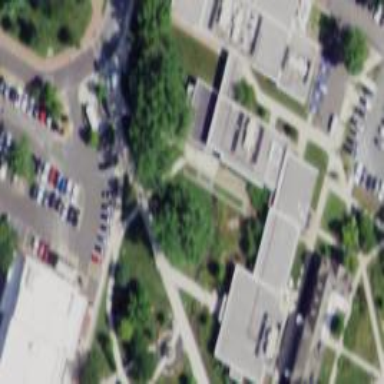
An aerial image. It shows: View of university building.